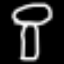
Label: mushroom